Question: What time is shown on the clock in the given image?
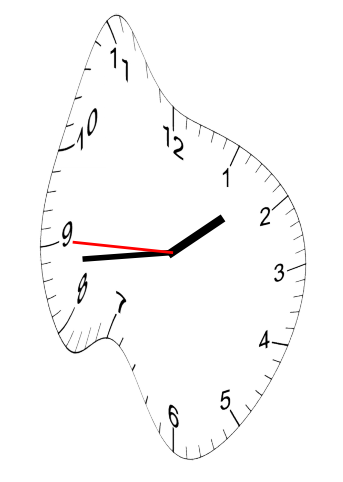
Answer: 01:43:45